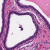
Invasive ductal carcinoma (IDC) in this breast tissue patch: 0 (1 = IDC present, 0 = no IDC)